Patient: sex M, age 76
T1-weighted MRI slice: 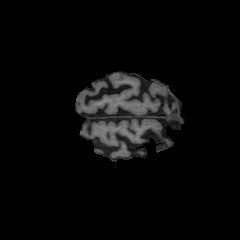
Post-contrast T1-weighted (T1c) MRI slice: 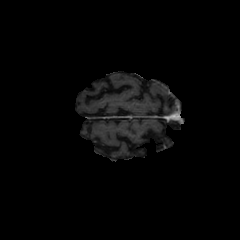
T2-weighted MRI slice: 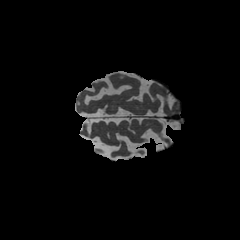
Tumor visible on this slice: no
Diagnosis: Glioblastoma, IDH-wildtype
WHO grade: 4